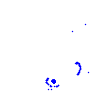
Particle: kaon